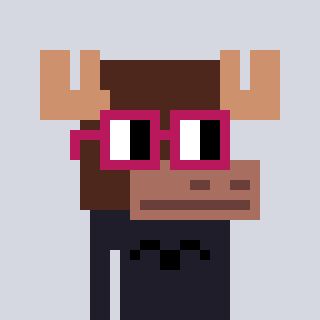
a pixel art character with square dark red glasses, a moose-shaped head and a grayscale-colored body on a cool background